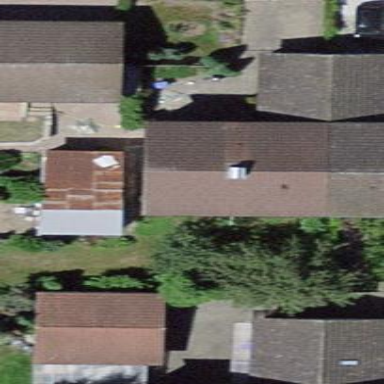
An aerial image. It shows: Detached building with gabled roof.